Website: macys
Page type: gifting
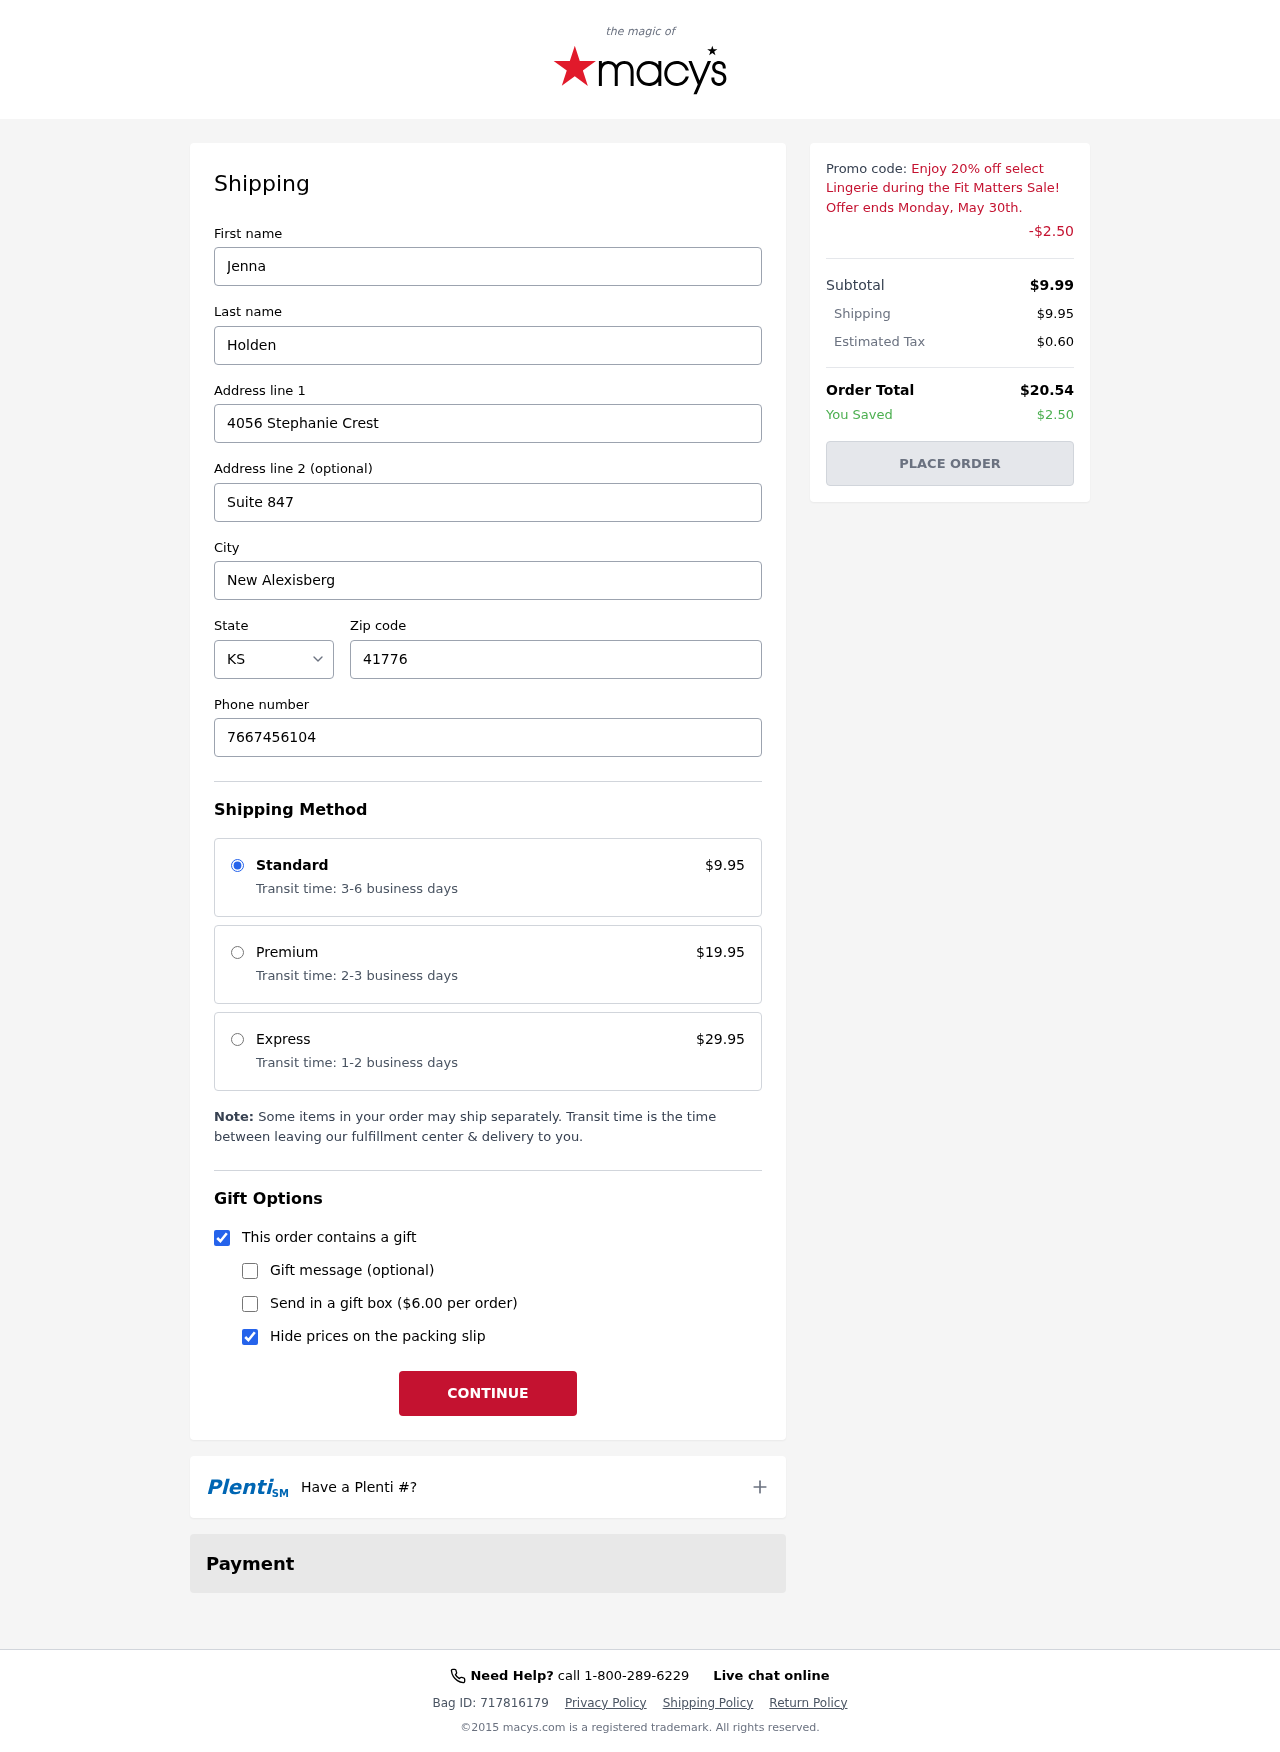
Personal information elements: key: PII_CITY
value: New Alexisberg
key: PII_FIRSTNAME
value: Jenna
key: PII_LASTNAME
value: Holden
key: PII_PHONE
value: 7667456104
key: PII_POSTCODE
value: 41776
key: PII_STATE_ABBR
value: KS
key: PII_STREET
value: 4056 Stephanie Crest
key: PII_STREET2
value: Suite 847
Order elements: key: ORDER_SHIPPING_COST
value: $9.95
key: ORDER_DISCOUNT
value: -$2.50
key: ORDER_SUBTOTAL
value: $9.99
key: ORDER_TAX
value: $0.60
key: ORDER_TOTAL
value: $20.54
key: ORDER_SAVINGS
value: $2.50